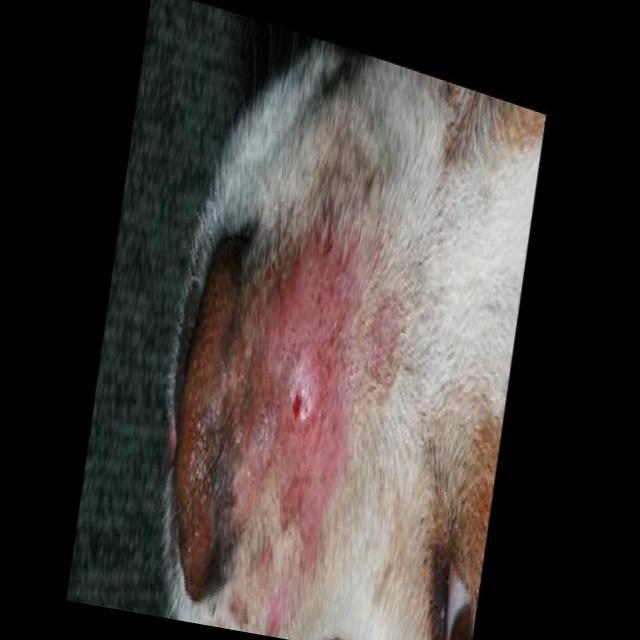
Canine ringworm (Dermatophytosis) — fungal infection caused by Microsporum or Trichophyton. Presents with circular alopecia, scaling, crusting, and broken hairs.